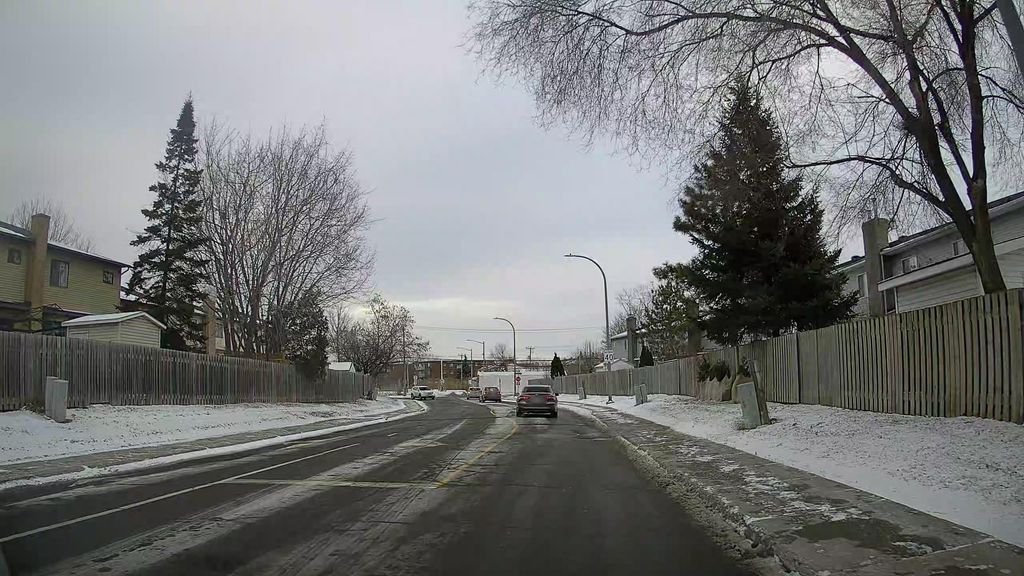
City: montreal